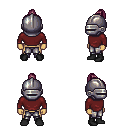
a pixel art fantasy rpg character, male body template, human, tanned skin, maroon long-sleeve shirt, metal pants, white blonde short topknot hairstyle, metal helm, black shoes, four views (front, back, left, right), 2x2 character sprite sheet, small pixel art, hard edges, no anti-aliasing